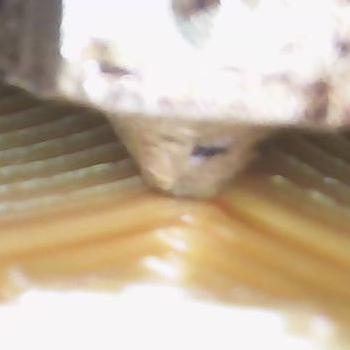
Flow rate: 184%